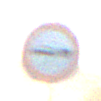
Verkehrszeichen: VerbotPersonenkraftwagenMitAnhaenger
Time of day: SunriseSunset
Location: Outdoor (Nature)
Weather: Clear
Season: NotSpecified
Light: Natural